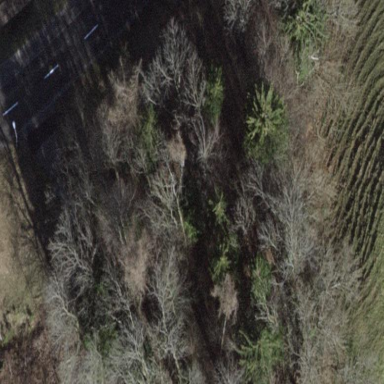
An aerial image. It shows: Forest area.